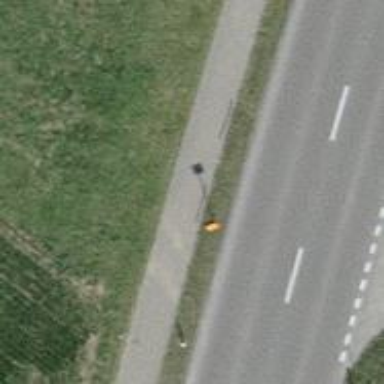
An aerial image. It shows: Aerial marker.